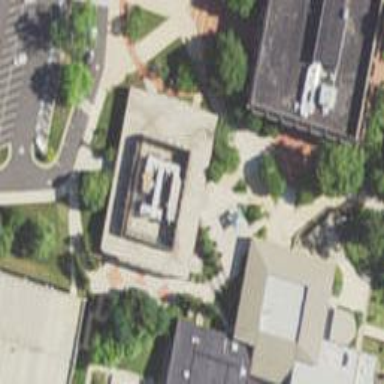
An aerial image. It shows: College building.